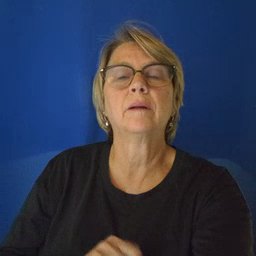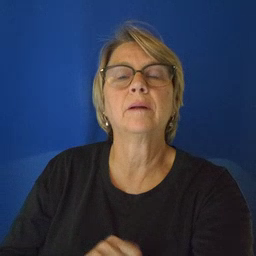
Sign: jacket